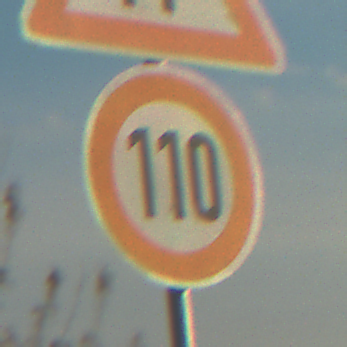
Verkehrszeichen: Geschwindigkeit110
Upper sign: EinseitigVerengteFahrbahnLinks
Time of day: SunriseSunset
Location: Outdoor (RoadRail)
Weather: PartlyCloudy
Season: NotSpecified
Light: Natural